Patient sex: M
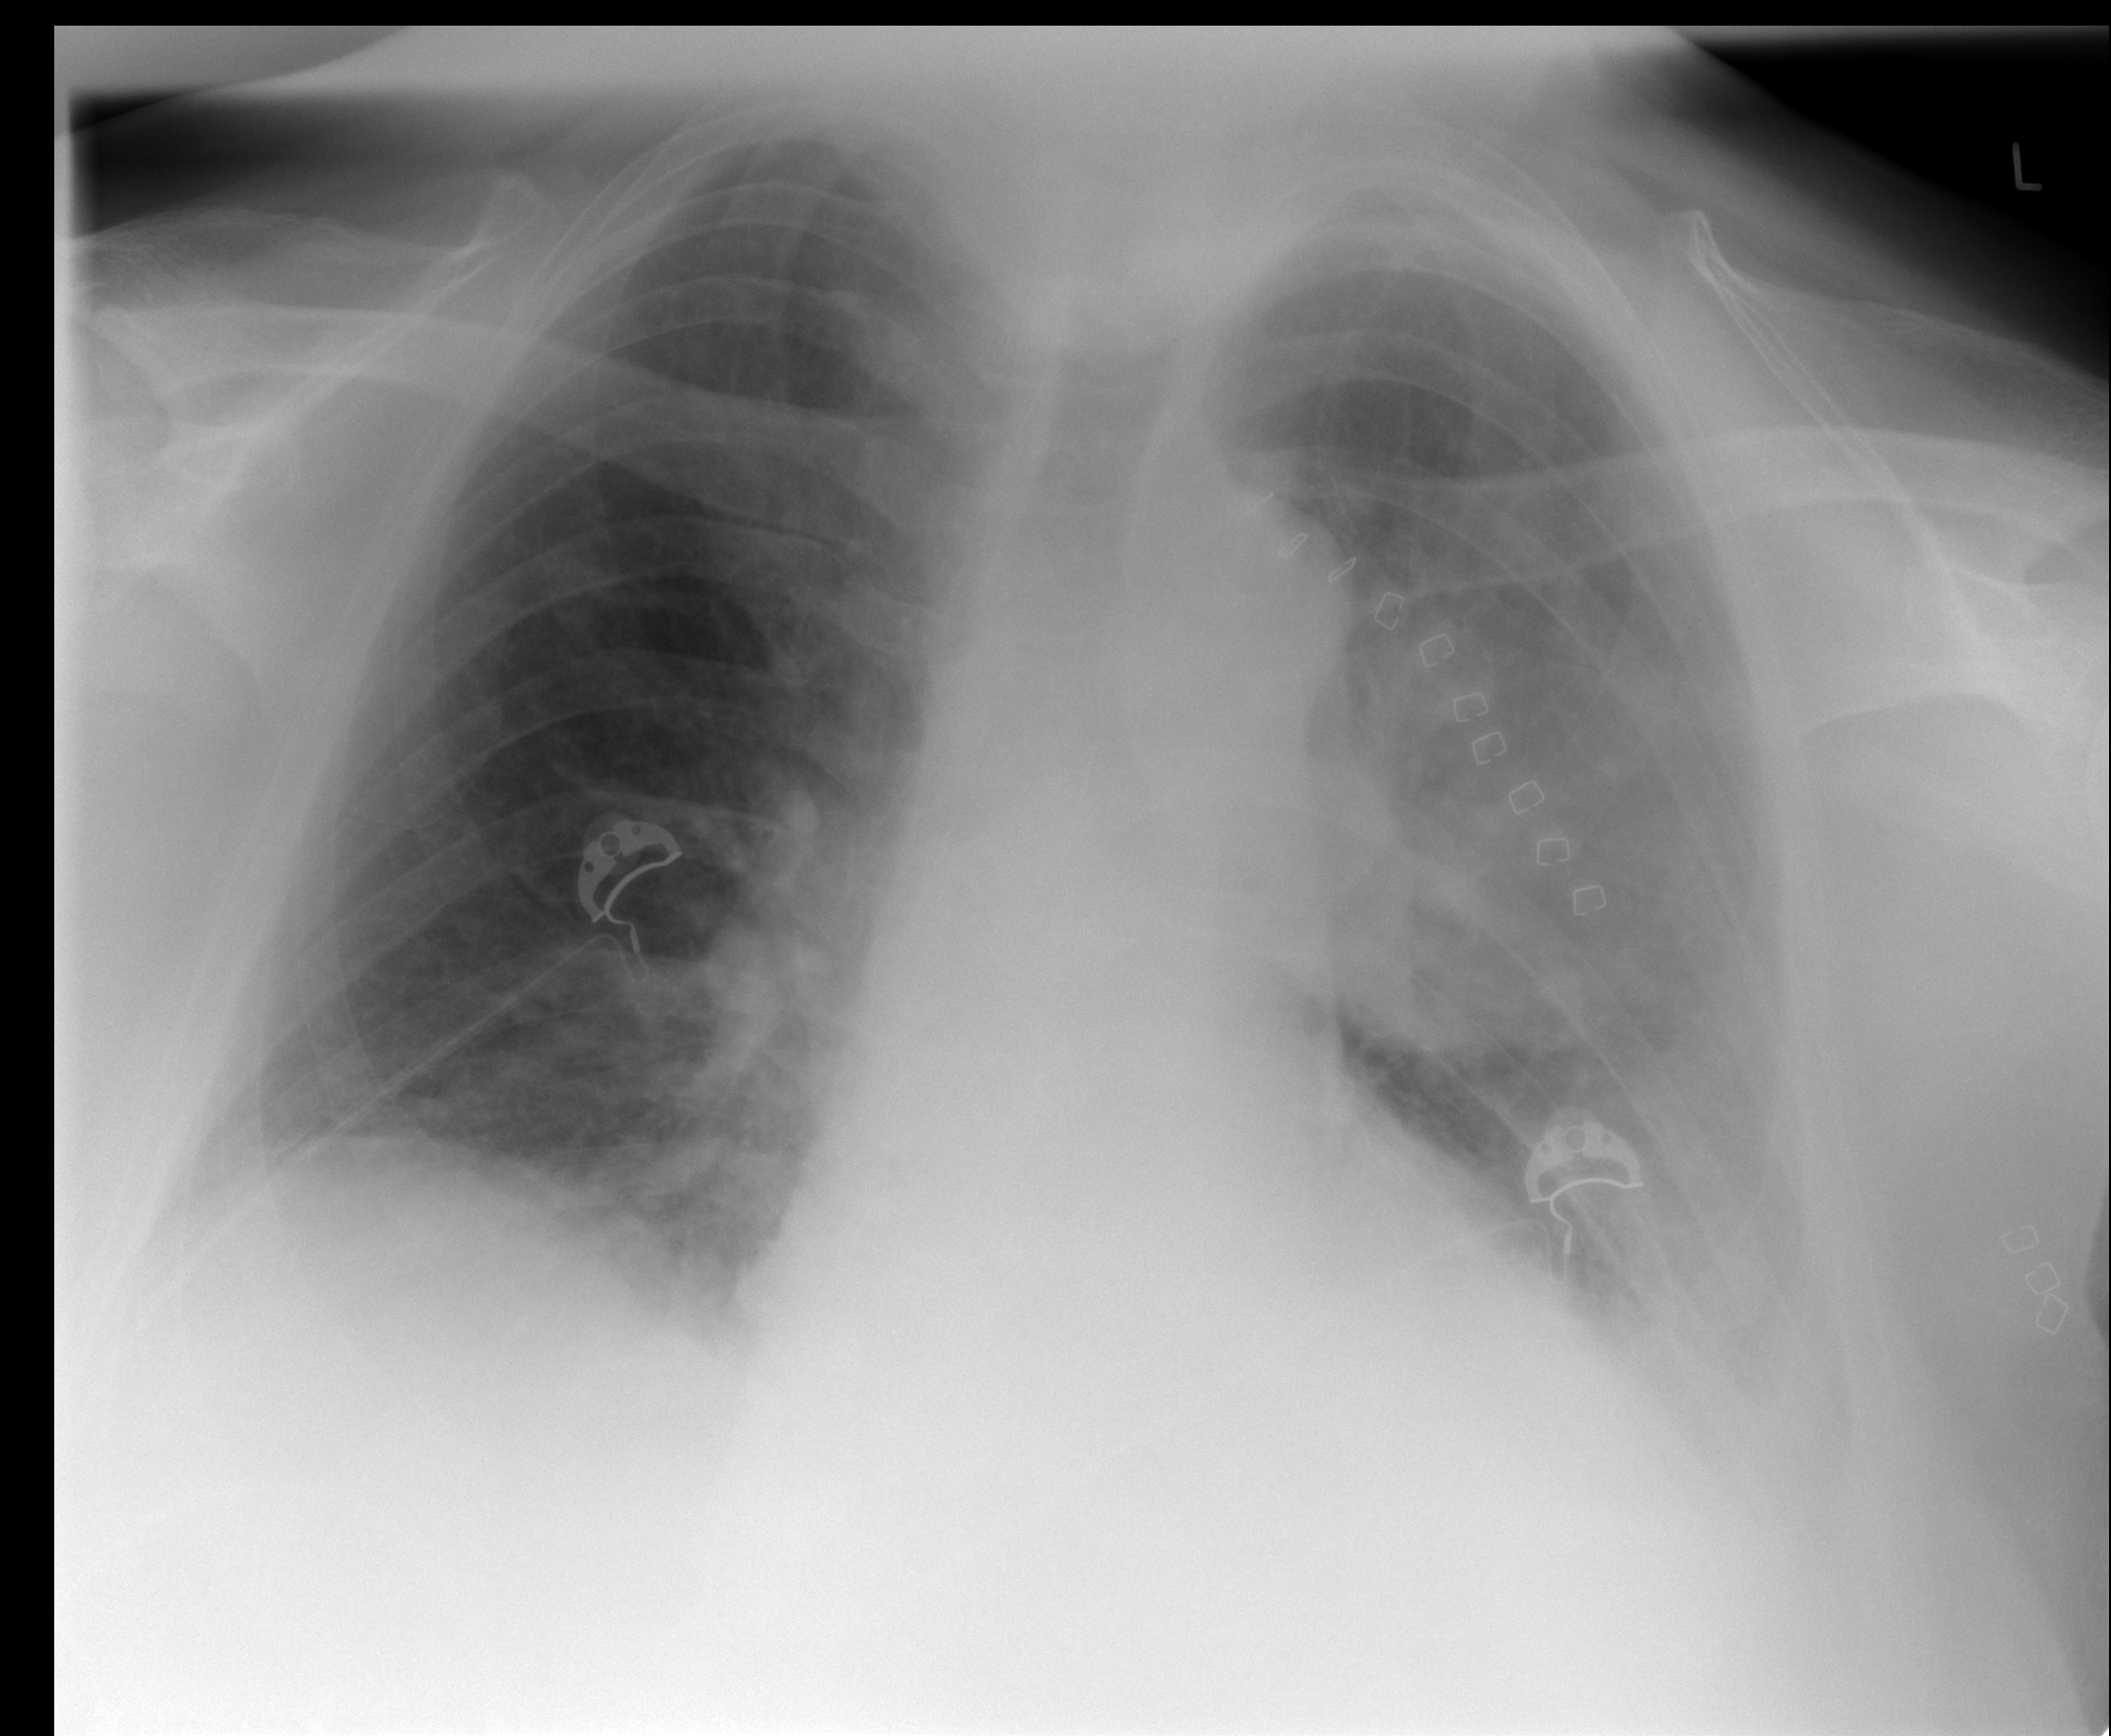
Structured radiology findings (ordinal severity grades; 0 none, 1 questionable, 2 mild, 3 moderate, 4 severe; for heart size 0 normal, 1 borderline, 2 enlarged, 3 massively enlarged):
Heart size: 2
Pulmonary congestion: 2
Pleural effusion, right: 2
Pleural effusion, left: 3
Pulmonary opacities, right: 0
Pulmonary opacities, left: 2
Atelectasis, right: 1
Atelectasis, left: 3